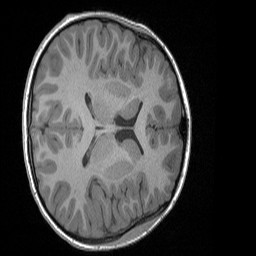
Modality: T1w
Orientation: axial
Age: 8
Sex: male
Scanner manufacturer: siemens
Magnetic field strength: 3 T
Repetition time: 1.65 s
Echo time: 0.00203 s